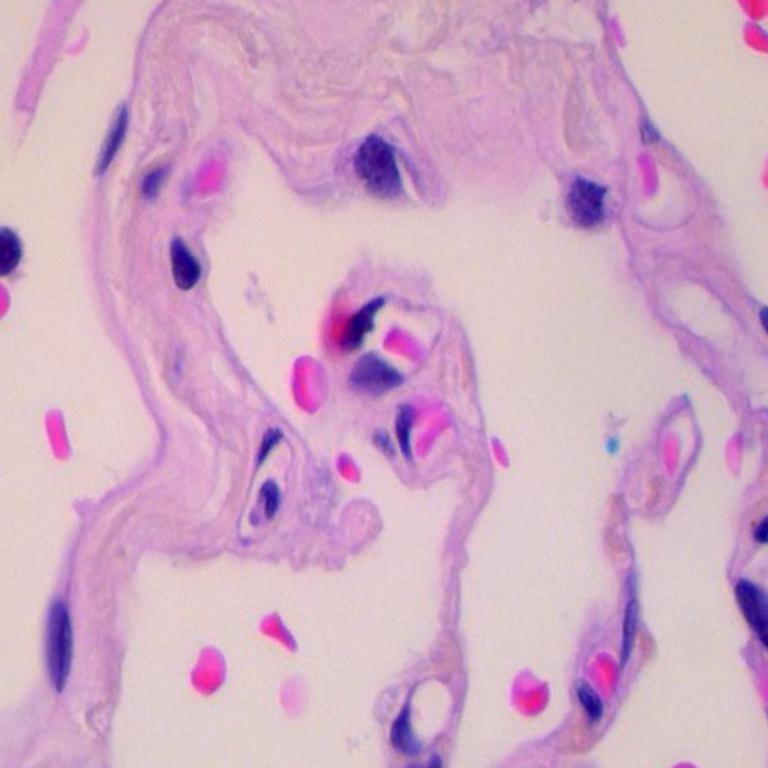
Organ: lung
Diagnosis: benign